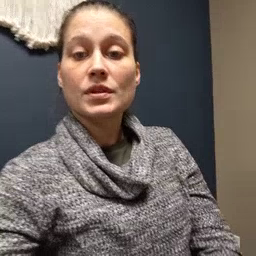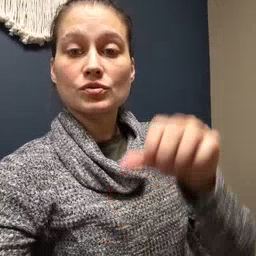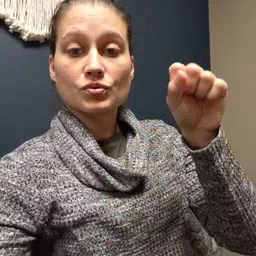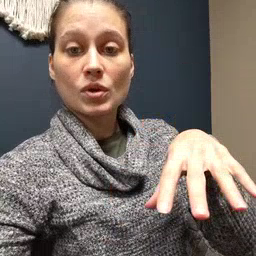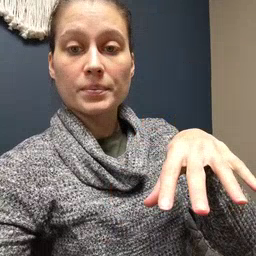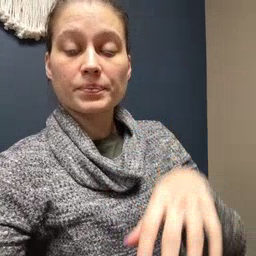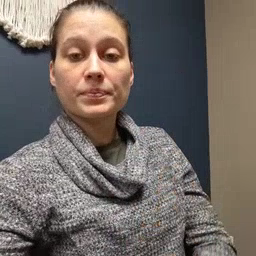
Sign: drop